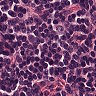
Metastatic tissue present: no